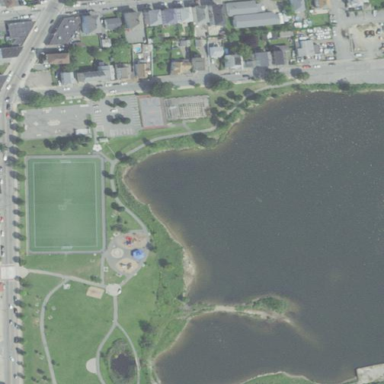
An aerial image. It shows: Park.